A spectrogram of one vibration snapshot from a rotating bearing is shown (time on one axis, frequency on the other). Diagnose the bearing from this image, choosing from: normal, inner_race, outer_race, ball.
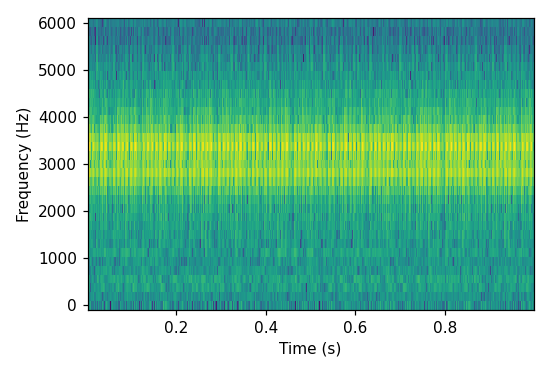
Answer: outer_race